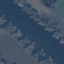
Land use / land cover: River